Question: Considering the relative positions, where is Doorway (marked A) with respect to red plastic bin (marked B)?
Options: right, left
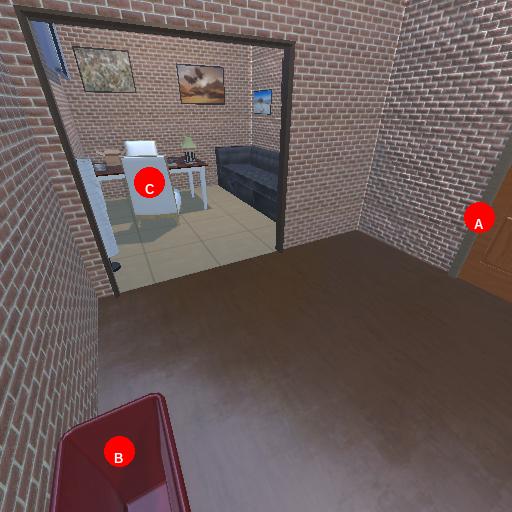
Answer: right